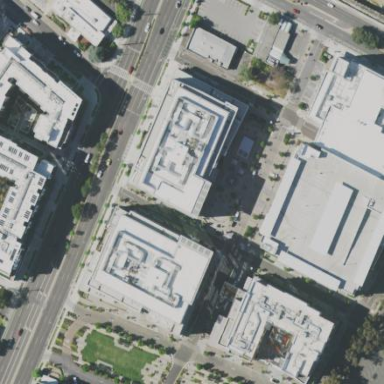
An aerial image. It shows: Office building.